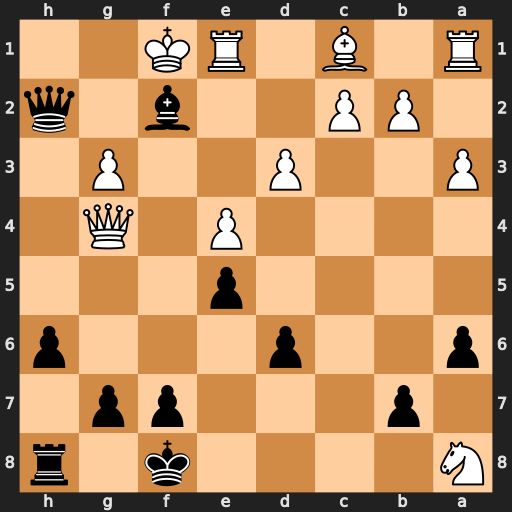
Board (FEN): N4k1r/1p3pp1/p2p3p/4p3/4P1Q1/P2P2P1/1PP2b1q/R1B1RK2
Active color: b
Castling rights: -
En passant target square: -
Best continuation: Qg1+ Ke2 Qxe1+ Kf3 Qd1+ Kxf2 Qxg4